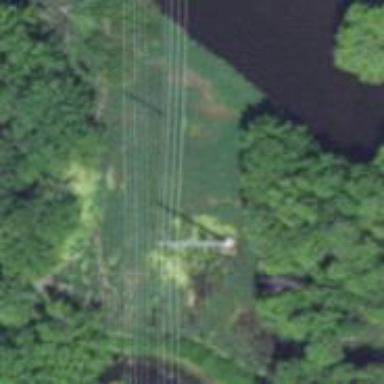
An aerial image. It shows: Power pole.